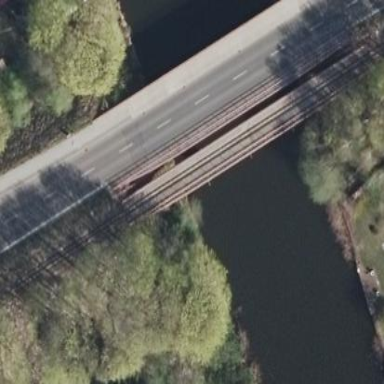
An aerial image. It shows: Man-made bridge.